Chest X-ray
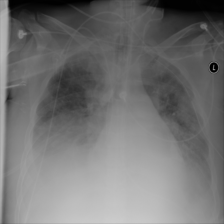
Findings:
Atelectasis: negative
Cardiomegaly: negative
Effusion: negative
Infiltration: positive
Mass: negative
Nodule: negative
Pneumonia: negative
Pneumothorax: negative
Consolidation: negative
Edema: negative
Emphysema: negative
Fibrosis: negative
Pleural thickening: negative
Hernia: negative